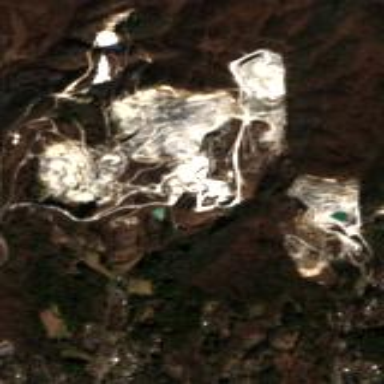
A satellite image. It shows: Quarry area.